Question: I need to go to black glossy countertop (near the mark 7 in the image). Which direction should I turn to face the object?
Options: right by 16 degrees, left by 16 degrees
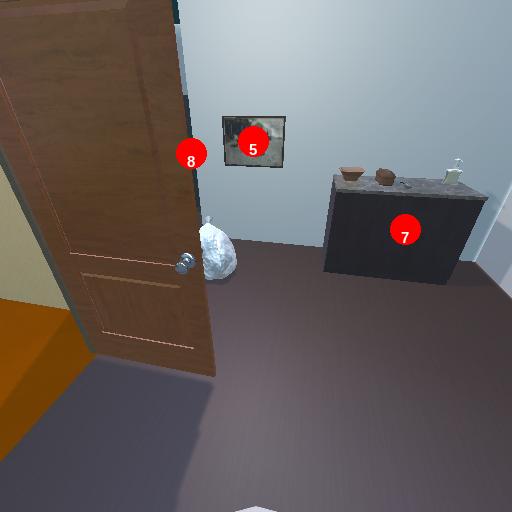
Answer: right by 16 degrees